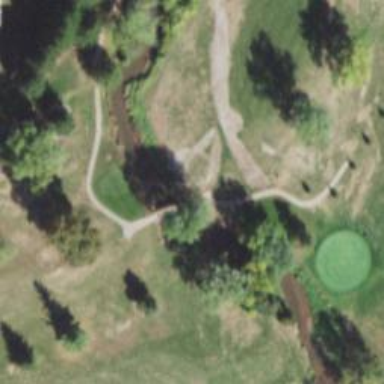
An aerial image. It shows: Service road that includes bridge over golf cart path.